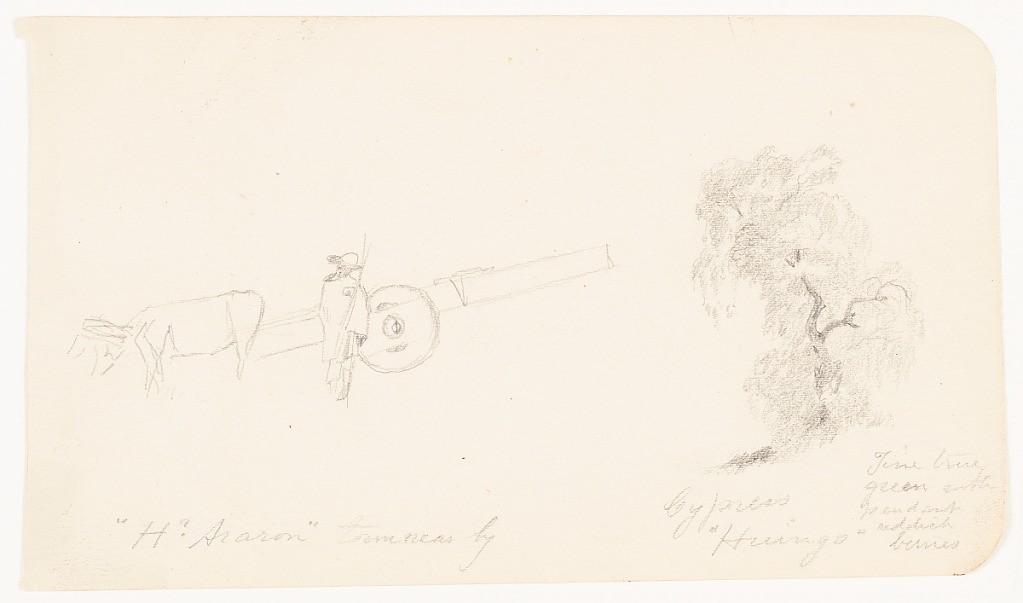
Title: Figure with an Oxcart and a Cypress Tree, Mexico
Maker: Frederic Edwin Church, American, 1826–1900
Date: January 9, 1885
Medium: Graphite on off-white wove paper; verso: graphite
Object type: drawing
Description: Sketches from Mexico showing, at left, a view of a figure with a hat and poncho standing in front of an oxcart that leans forward with yoked oxen, and at right, a dark cypress tree with drooping branches.

Verso: Landscape sketch showing a panoramic view of Lake Cuitzeo in Mexico. In the foreground, nearby reeds and shrubs are visible along the shoreline. The surface of the lake extends from the foreground into the background, where rolling, mountainous terrain stretches across the opposite shore.